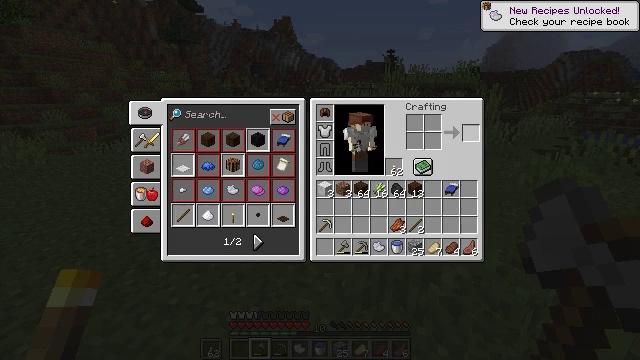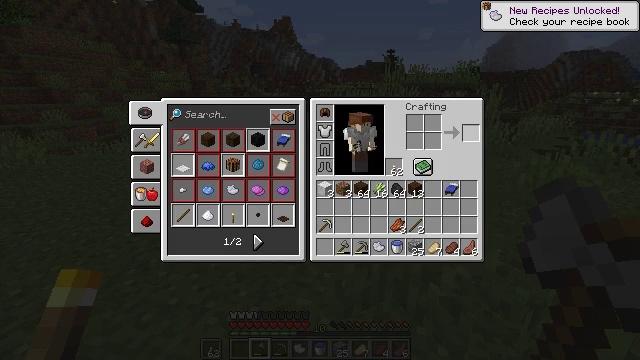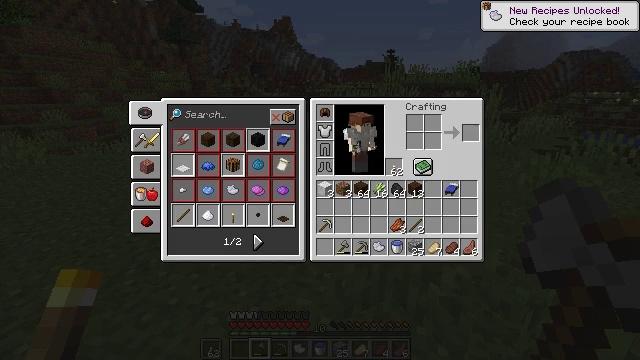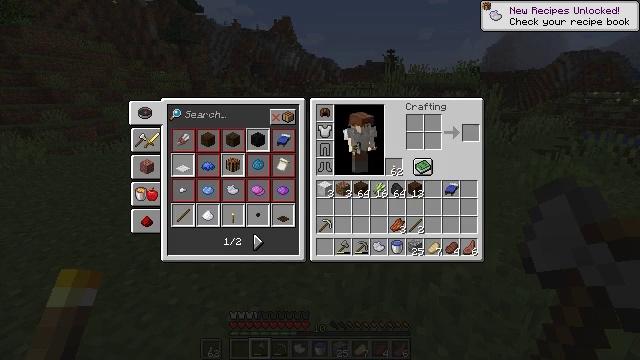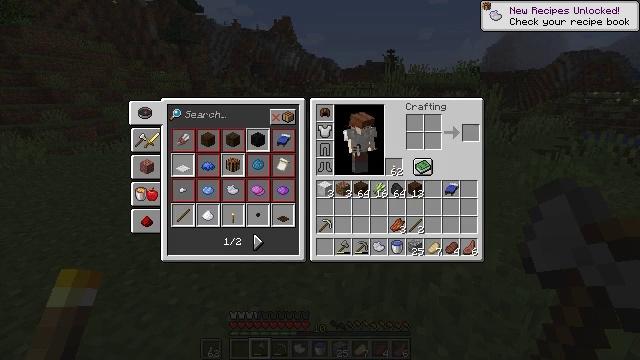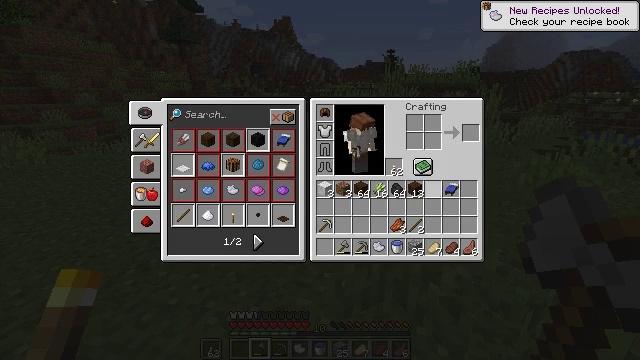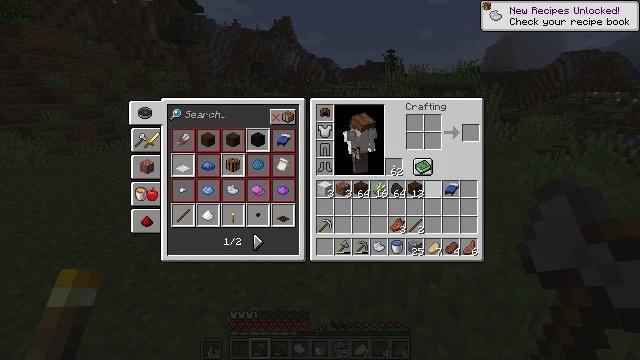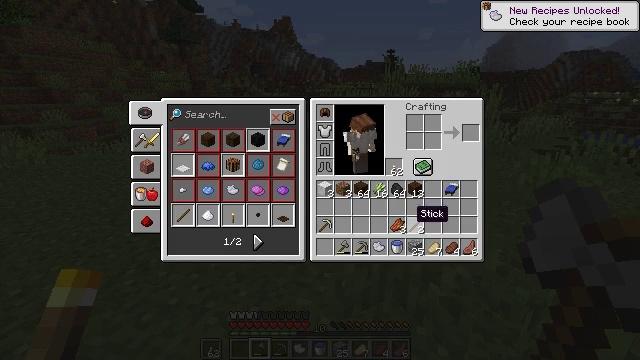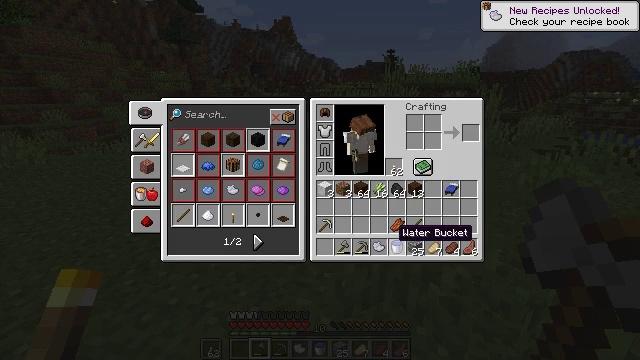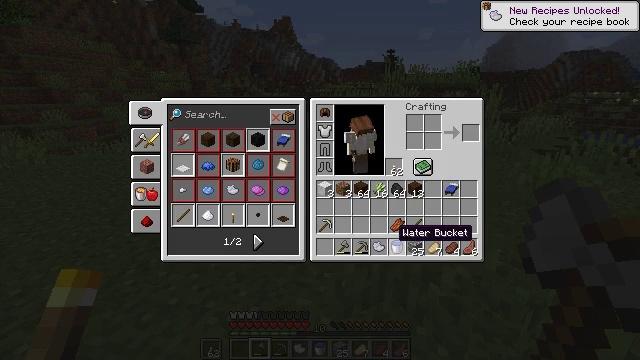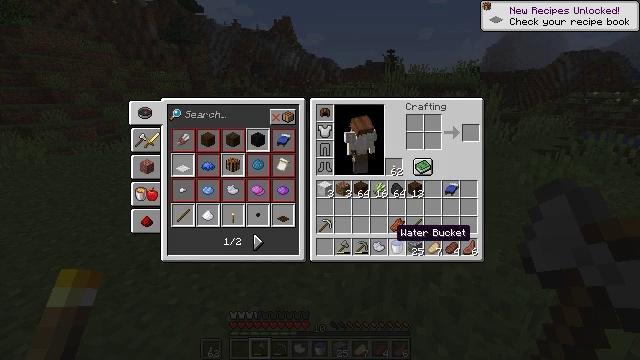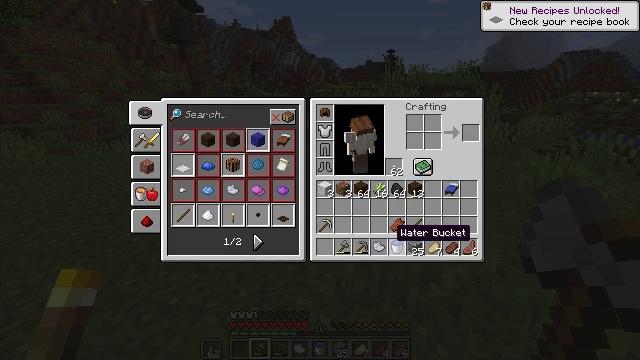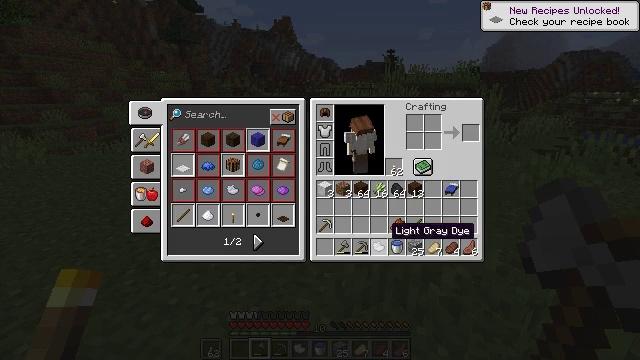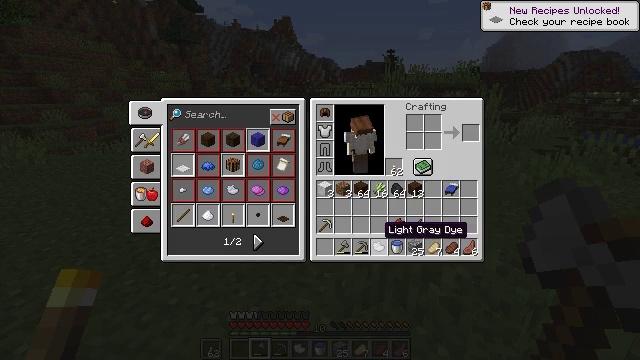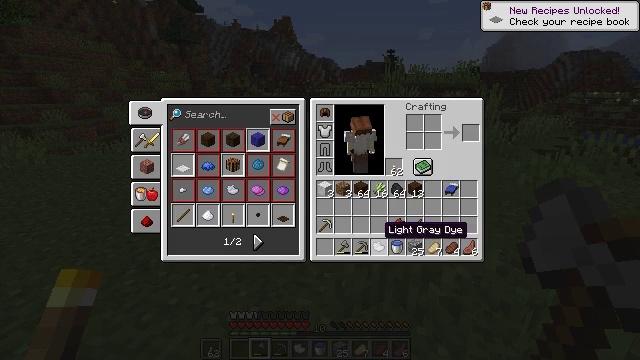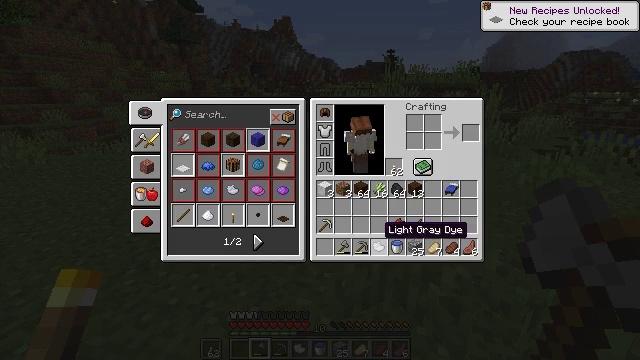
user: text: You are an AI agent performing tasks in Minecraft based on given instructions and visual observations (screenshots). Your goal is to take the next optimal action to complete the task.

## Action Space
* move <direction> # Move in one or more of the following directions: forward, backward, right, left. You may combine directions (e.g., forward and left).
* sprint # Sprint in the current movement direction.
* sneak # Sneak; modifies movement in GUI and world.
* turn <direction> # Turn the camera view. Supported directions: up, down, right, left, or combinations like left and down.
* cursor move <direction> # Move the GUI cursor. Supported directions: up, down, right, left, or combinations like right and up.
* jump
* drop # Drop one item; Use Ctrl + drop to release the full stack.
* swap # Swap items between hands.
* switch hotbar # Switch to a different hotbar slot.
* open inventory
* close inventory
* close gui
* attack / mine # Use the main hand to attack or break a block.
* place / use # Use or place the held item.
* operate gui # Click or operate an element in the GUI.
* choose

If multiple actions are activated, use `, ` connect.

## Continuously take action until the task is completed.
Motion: motion action
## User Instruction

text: Drop a light gray dye.
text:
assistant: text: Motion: sneak, open gui
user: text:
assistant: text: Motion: no_op
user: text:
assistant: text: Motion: cursor move down
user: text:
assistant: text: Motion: cursor move left and down
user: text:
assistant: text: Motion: cursor move left and down
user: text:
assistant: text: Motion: cursor move left and down
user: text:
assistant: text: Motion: cursor move left and down
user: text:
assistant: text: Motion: cursor move left and down
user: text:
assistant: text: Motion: no_op
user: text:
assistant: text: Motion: no_op
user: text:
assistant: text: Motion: no_op
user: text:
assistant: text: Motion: no_op
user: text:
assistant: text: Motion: cursor move left
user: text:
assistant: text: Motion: no_op
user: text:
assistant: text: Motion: no_op
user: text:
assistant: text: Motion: no_op
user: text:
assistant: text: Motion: no_op
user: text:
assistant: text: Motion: no_op
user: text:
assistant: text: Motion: no_op
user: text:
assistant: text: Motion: no_op
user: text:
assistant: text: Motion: no_op
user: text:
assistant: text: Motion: no_op
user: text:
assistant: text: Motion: operate gui
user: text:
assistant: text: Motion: operate gui
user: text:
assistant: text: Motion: operate gui
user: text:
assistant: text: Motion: no_op
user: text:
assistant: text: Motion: no_op
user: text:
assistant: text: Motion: no_op
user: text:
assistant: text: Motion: no_op
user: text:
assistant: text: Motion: no_op